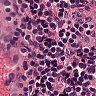
Metastatic tissue present: no